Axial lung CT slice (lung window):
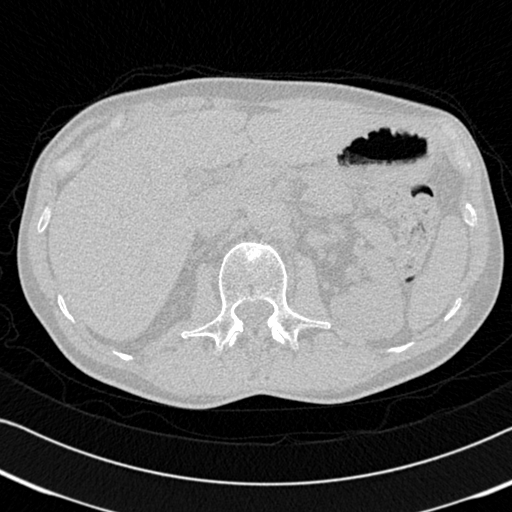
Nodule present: no